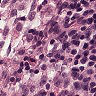
Metastatic tissue present: no